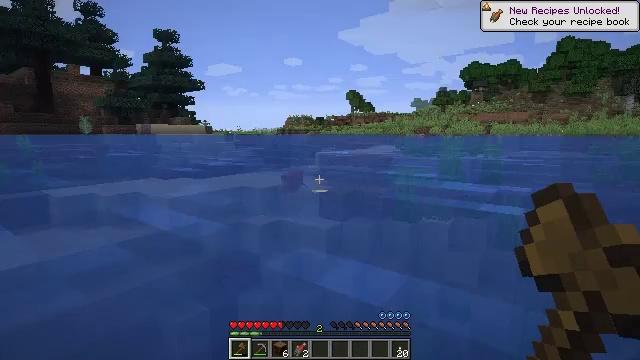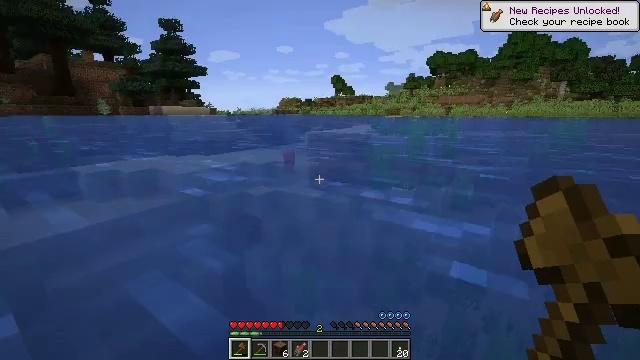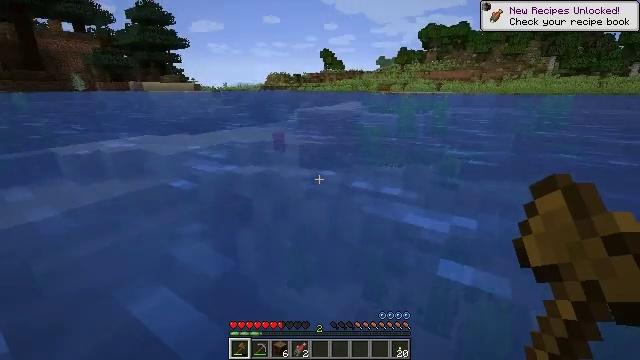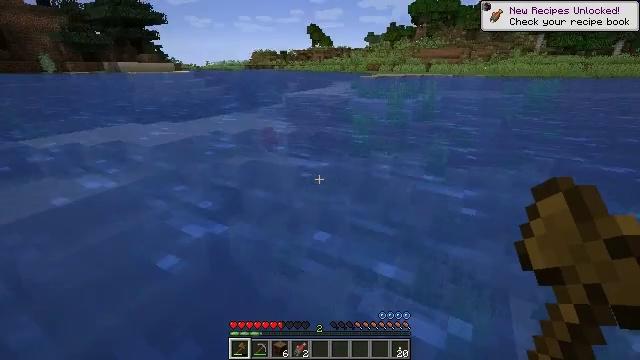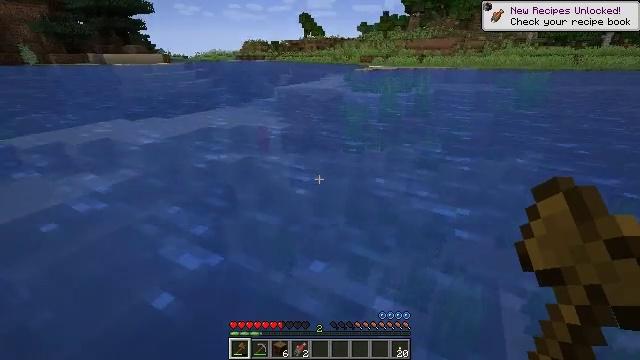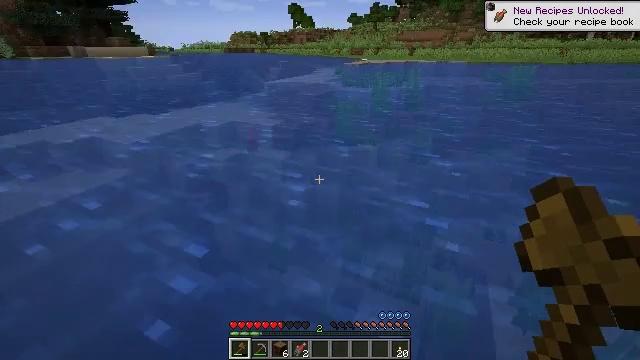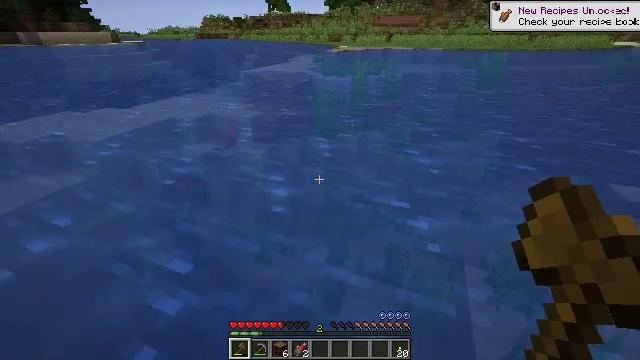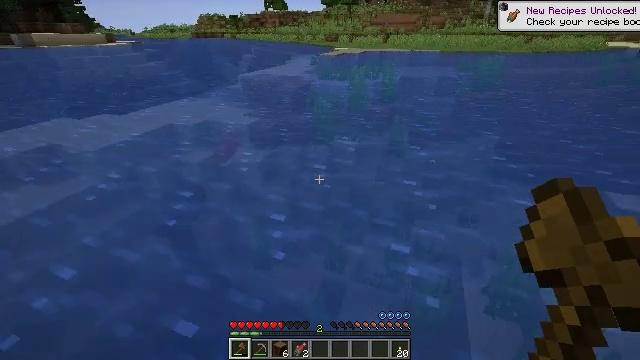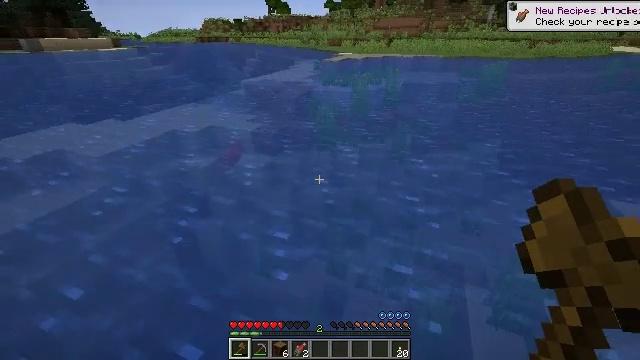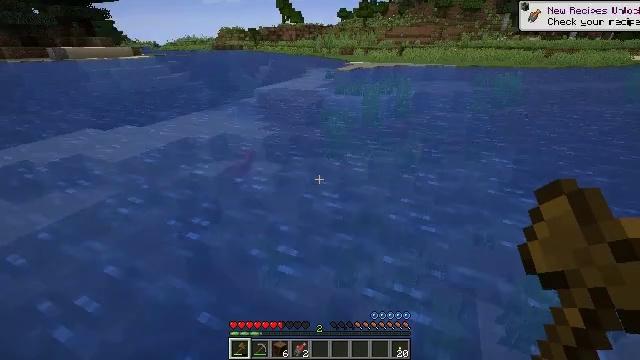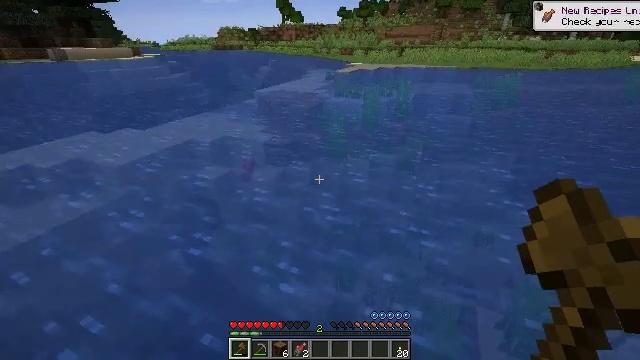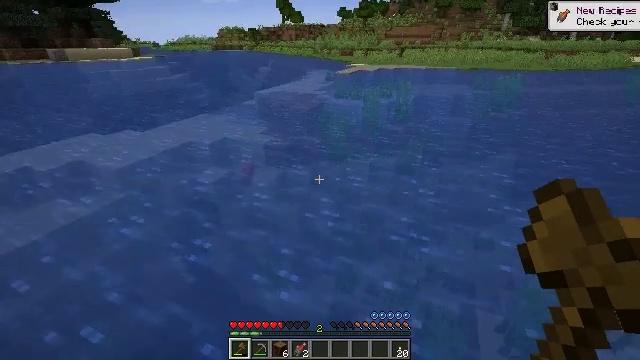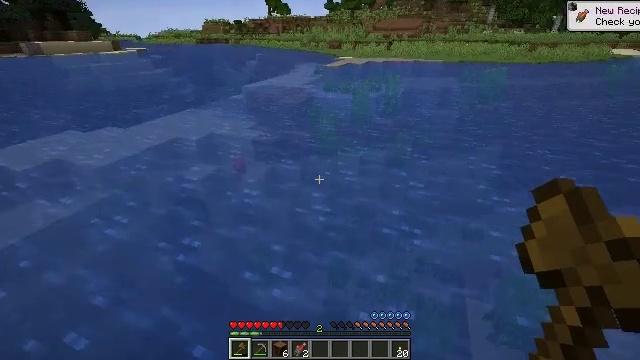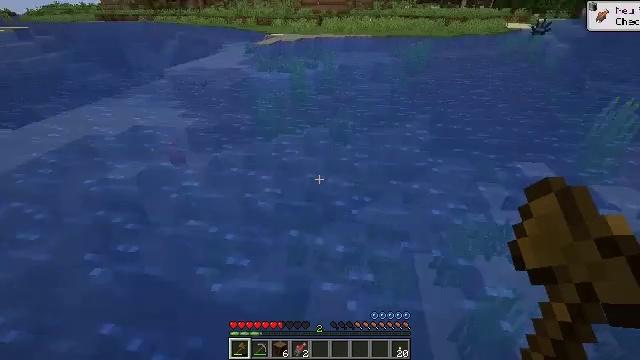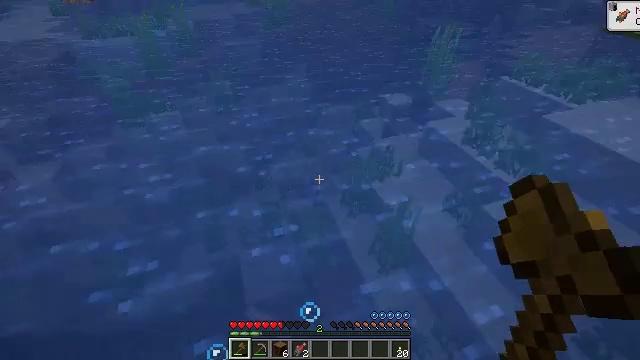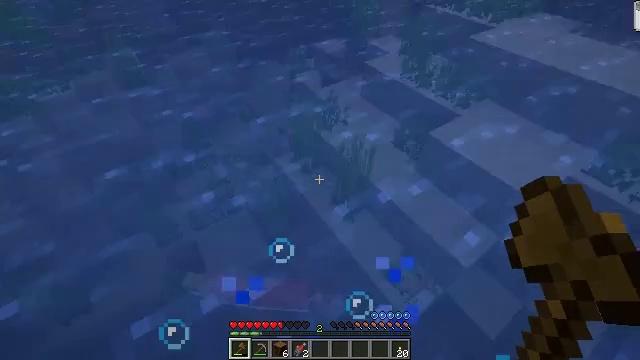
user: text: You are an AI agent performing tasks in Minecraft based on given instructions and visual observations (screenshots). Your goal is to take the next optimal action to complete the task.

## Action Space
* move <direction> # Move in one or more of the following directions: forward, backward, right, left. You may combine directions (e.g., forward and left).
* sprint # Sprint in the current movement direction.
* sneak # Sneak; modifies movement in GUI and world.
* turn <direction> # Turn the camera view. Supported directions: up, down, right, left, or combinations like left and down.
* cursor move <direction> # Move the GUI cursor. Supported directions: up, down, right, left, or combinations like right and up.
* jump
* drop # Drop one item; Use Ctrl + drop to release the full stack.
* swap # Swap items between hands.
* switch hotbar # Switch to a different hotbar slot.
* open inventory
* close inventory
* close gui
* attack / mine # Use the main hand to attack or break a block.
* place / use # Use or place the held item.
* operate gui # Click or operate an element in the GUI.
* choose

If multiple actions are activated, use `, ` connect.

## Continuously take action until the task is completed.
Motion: motion action
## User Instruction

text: Hunt fish.
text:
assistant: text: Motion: move forward, turn right and down, jump
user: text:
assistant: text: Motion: move forward, turn right and down, jump
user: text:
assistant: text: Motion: move forward, turn right and down, jump
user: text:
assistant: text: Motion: move forward, turn right and down, jump
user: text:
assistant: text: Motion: move forward, turn right and down, jump
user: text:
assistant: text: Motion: move forward, turn right and down, jump
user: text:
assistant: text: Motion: jump
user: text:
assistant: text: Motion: jump
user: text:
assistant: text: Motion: turn left and up
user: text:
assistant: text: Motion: no_op
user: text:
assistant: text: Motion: no_op
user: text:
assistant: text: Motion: turn right and down
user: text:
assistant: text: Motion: turn right and down
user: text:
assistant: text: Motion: turn right and down
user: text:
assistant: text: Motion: turn right and down
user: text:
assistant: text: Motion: turn right and down
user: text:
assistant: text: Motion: turn right and down
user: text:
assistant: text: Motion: no_op
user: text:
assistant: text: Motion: no_op
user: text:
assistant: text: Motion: move back
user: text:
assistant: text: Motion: move back
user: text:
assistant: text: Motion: move back
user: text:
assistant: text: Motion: move back, turn left and up
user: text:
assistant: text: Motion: move back, turn left and up
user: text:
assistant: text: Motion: move back, turn left and up
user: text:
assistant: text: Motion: move back, turn left and up
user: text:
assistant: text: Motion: turn left and up
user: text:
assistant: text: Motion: turn left and up
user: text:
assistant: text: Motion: turn up
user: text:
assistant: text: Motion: move forward, turn up